Question: I'm trying to calculate the weeks of the month but I'm very confused how can I do... (I'm using <URL>
I considered, for example, current month (variable in input):

I would like see in output this result (based on Local date, possibly):
'''
1 week: 03-30-2014 --- 04-05-2014
2 week: 04-06-2014 --- 04-12-2014
3 week: 04-13-2014 --- 04-19-2014
4 week: 04-20-2014 --- 04-26-2014
5 week: 04-27-2014 --- 05-03-2014
'''
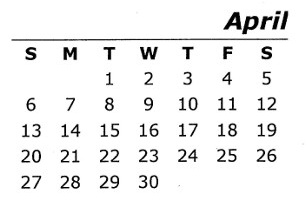
Answer: Following the link I posted in a comment, and the tip about plusDays and plusWeeks I posted as a comment, I wrote the following example using Joda-Time 2.3.
'''
int month = DateTimeConstants.APRIL;
int year = 2014;
int dayOfWeek = DateTimeConstants.SUNDAY;
LocalDate firstOfMonth = new LocalDate( year, month, 1 );
LocalDate firstOfNextMonth = firstOfMonth.plusMonths( 1 );
LocalDate firstDateInGrid = firstOfMonth.withDayOfWeek( dayOfWeek );
if ( firstDateInGrid.isAfter( firstOfMonth ) ) { // If getting the next start of week instead of desired week's start, adjust backwards.
firstDateInGrid = firstDateInGrid.minusWeeks( 1 );
}
LocalDate weekStart = firstDateInGrid;
LocalDate weekStop = null;
int weekNumber = 0;
do {
weekNumber = weekNumber + 1;
weekStop = weekStart.plusDays( 6 );
System.out.println( weekNumber + " week: " + weekStart + " --- " + weekStop ); // 1 week: 03-30-2014 --- 04-05-2014
weekStart = weekStop.plusDays( 1 );
} while ( weekStop.isBefore( firstOfNextMonth ) );
'''
When run...
'''
1 week: 2014-03-30 --- 2014-04-05
2 week: 2014-04-06 --- 2014-04-12
3 week: 2014-04-13 --- 2014-04-19
4 week: 2014-04-20 --- 2014-04-26
5 week: 2014-04-27 --- 2014-05-03
'''
As for formatting the date string differently, you can search StackOverflow for "joda format" to find many examples.
To use a day-of-week to start the week in a localized manner, see <URL>. But generally it may be best to ask the user. And for the American readers, remember that the United States is in the minority with starting the week on Sunday.